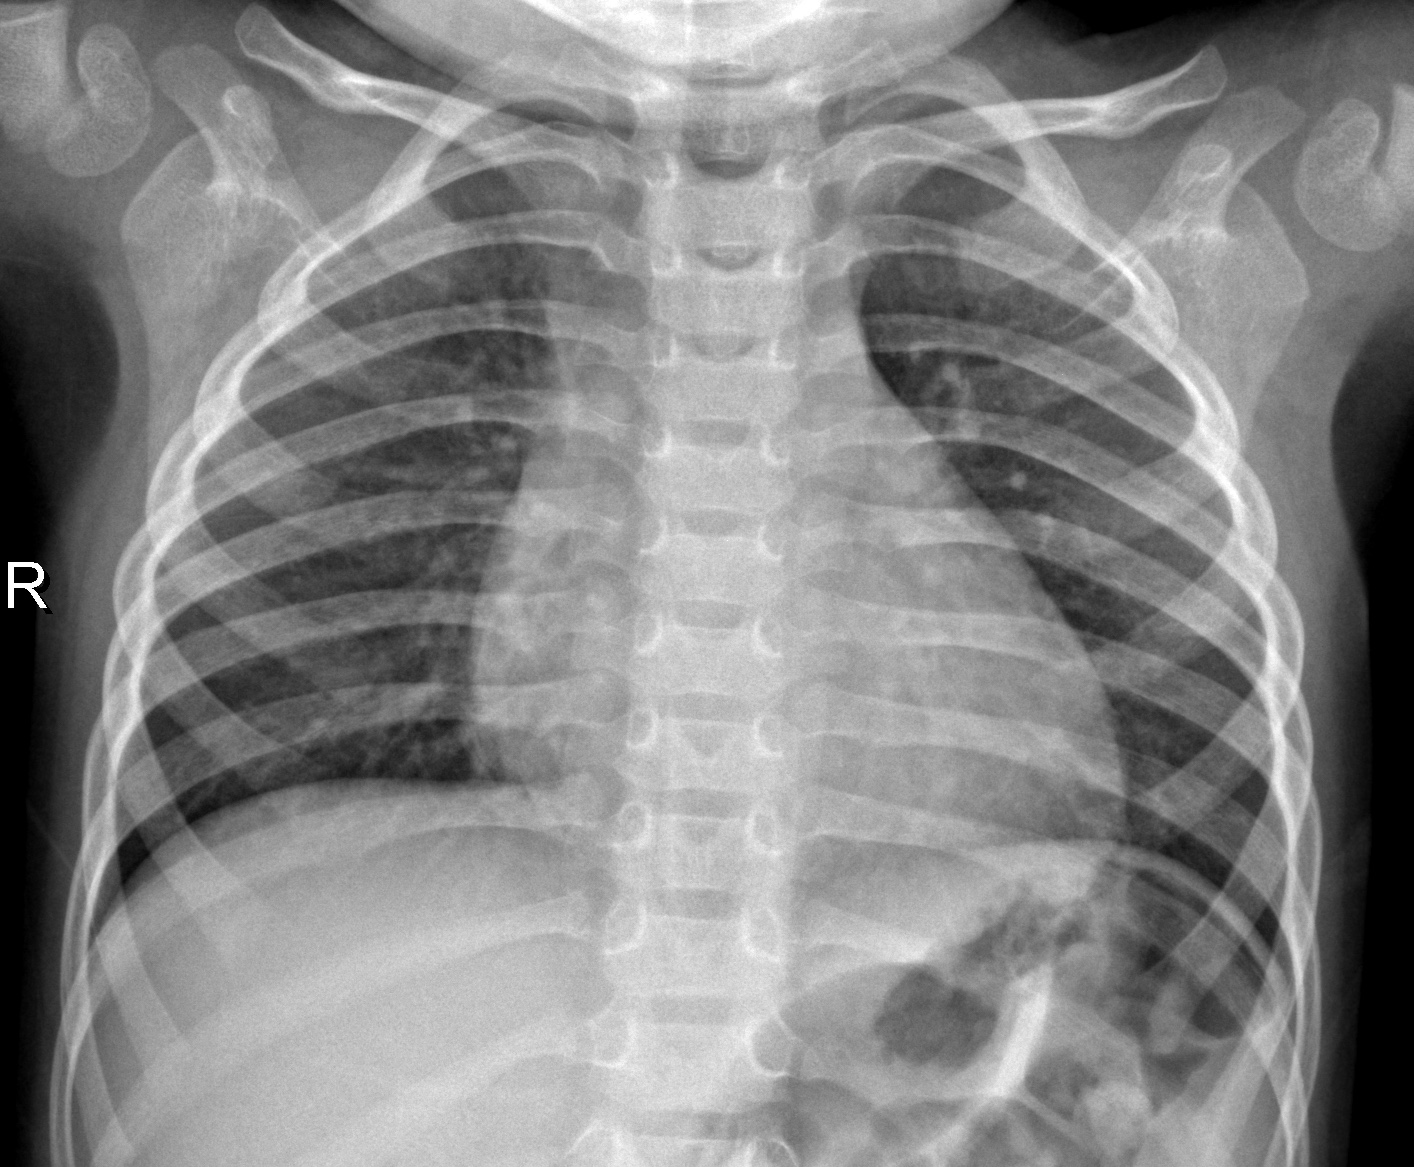
Diagnosis: NORMAL